The image is the raw time-domain waveform of a rolling-element bearing's vibration signal. Diagnose the bearing from this image, choosing from: normal, inner_race, outer_race, ball.
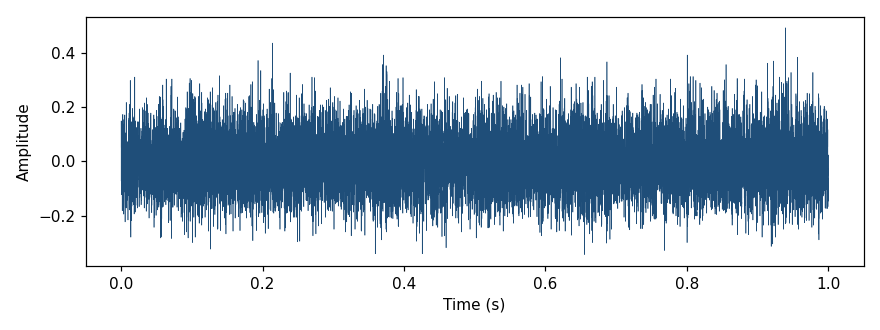
Answer: normal